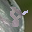
Label: 8